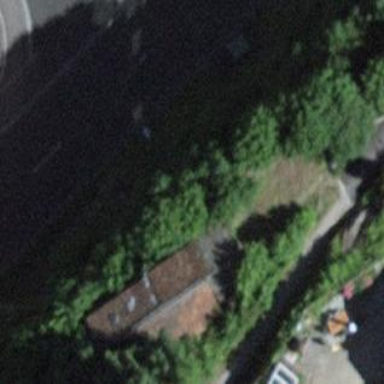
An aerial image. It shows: Barn.